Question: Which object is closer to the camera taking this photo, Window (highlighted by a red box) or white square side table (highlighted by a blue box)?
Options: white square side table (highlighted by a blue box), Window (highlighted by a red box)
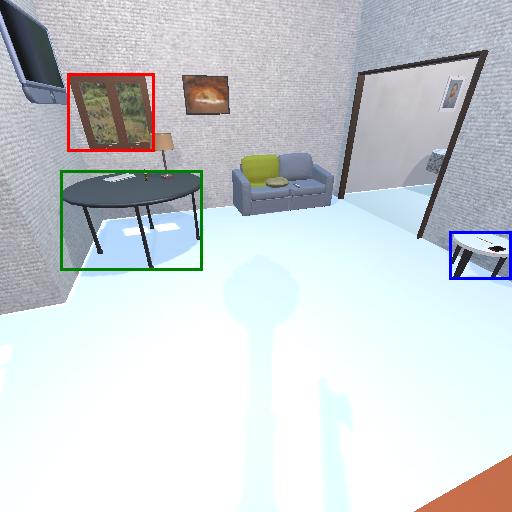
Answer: white square side table (highlighted by a blue box)